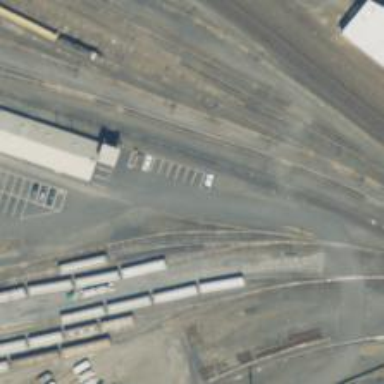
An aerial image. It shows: Railway yard.